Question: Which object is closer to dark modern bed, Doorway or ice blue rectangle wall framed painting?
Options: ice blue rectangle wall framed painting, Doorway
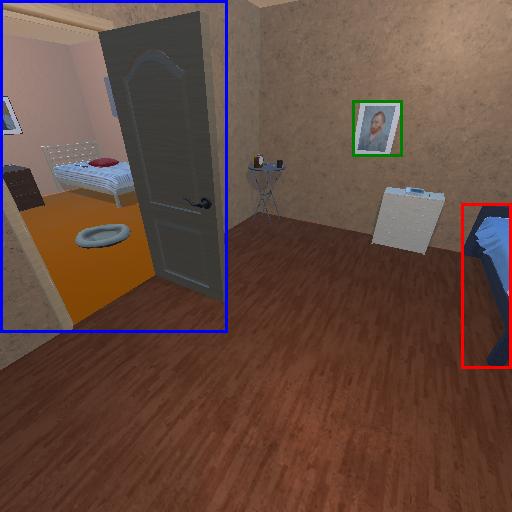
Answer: ice blue rectangle wall framed painting